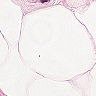
Metastatic tissue present: no